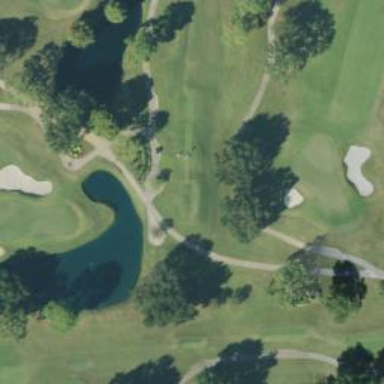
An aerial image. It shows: Golf cartpath that is also road path.